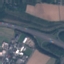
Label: Highway